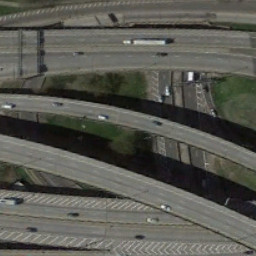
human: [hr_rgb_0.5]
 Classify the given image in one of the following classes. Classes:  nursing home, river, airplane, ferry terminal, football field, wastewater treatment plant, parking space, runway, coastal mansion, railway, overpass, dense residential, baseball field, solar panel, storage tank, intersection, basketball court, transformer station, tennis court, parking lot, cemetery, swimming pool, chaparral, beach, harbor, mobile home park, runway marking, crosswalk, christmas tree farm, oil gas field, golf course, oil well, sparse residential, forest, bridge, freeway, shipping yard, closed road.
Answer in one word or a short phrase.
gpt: overpass